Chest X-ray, PA view. Patient: 40 years old, sex F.
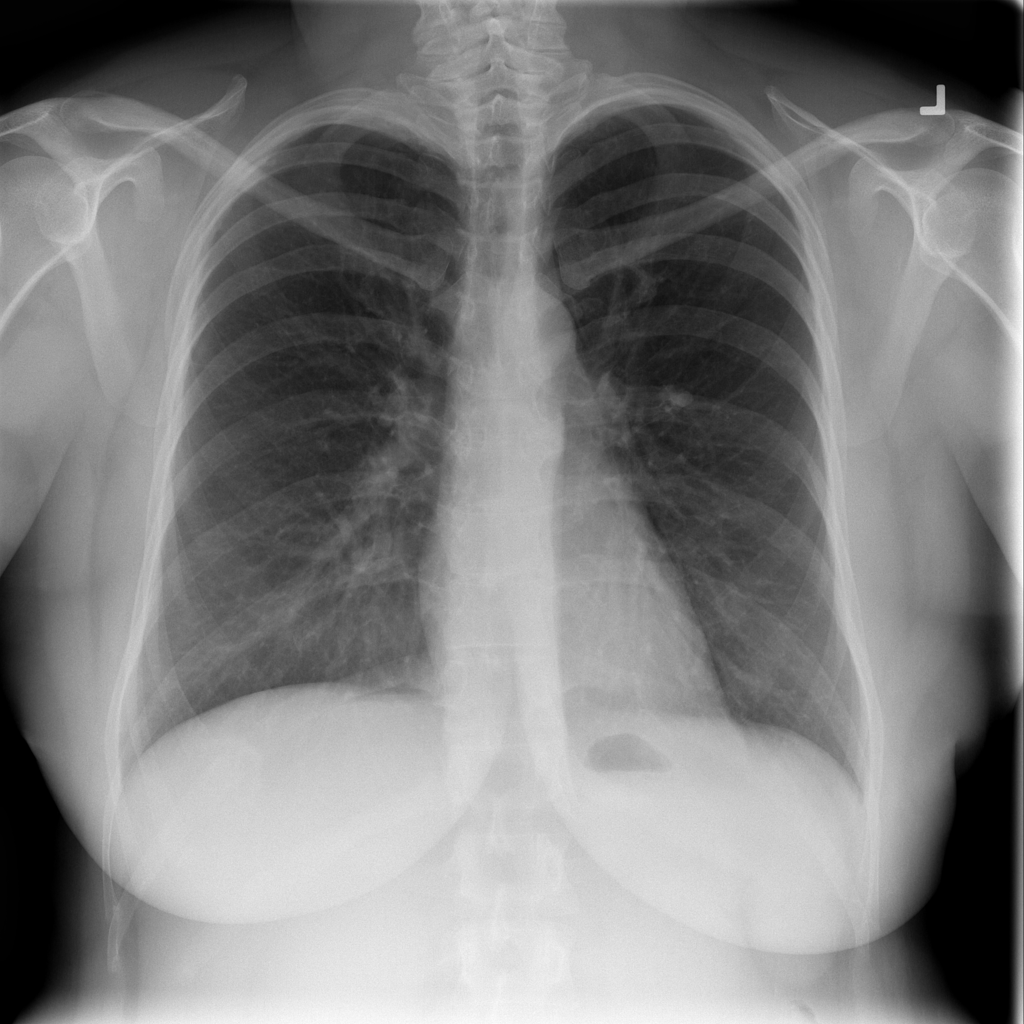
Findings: No Finding